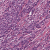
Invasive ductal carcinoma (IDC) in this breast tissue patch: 1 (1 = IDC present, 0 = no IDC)